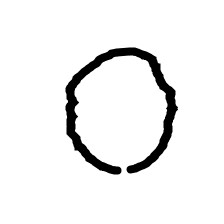
Shape: circle